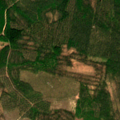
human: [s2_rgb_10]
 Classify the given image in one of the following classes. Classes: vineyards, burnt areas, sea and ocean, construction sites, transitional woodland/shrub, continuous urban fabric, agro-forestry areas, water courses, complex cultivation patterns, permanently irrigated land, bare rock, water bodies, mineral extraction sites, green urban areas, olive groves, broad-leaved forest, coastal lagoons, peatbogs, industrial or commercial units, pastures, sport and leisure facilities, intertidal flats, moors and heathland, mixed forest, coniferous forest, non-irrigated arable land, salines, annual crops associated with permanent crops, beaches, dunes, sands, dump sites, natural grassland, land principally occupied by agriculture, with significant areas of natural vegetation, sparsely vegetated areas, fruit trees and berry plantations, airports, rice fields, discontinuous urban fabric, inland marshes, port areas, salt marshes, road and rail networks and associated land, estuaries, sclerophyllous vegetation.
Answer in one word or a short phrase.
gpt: coniferous forest, mixed forest, transitional woodland/shrub